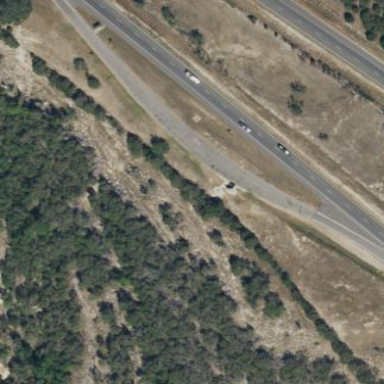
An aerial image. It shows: Rest area along the road with picnic tables.